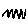
Label: zigzag